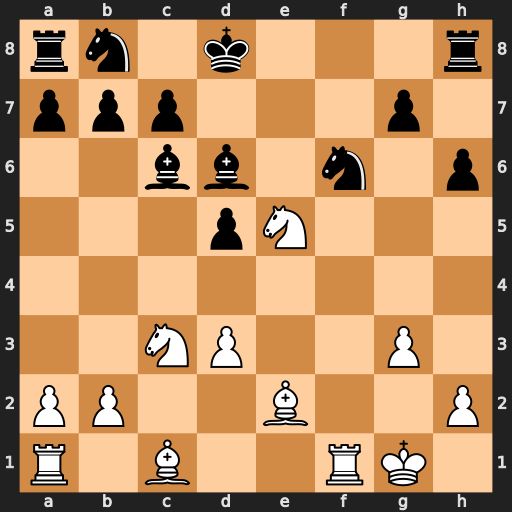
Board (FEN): rn1k3r/ppp3p1/2bb1n1p/3pN3/8/2NP2P1/PP2B2P/R1B2RK1
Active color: w
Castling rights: -
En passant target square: -
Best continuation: Nf7+ Ke7 Nxh8